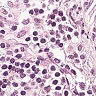
Metastatic tissue present: no